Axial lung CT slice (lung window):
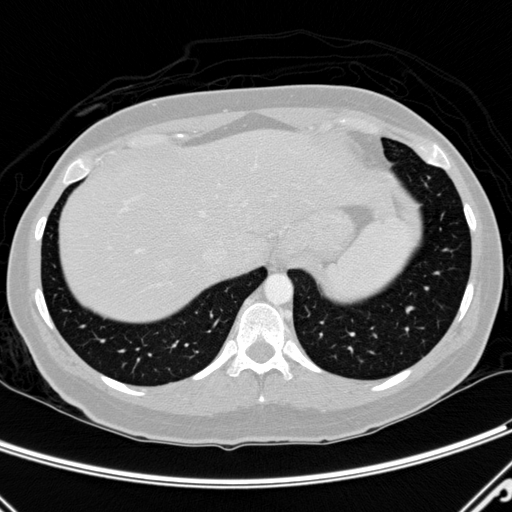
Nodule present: no